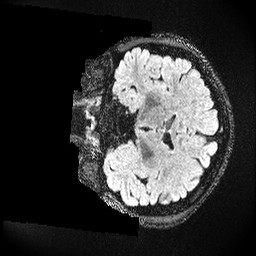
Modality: FLAIR
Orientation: coronal
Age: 24
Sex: female
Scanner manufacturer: ge
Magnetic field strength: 3 T
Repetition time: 4.802 s
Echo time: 0.1171 s